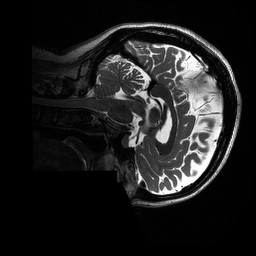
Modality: T2w
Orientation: sagittal
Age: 34
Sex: female